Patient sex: F
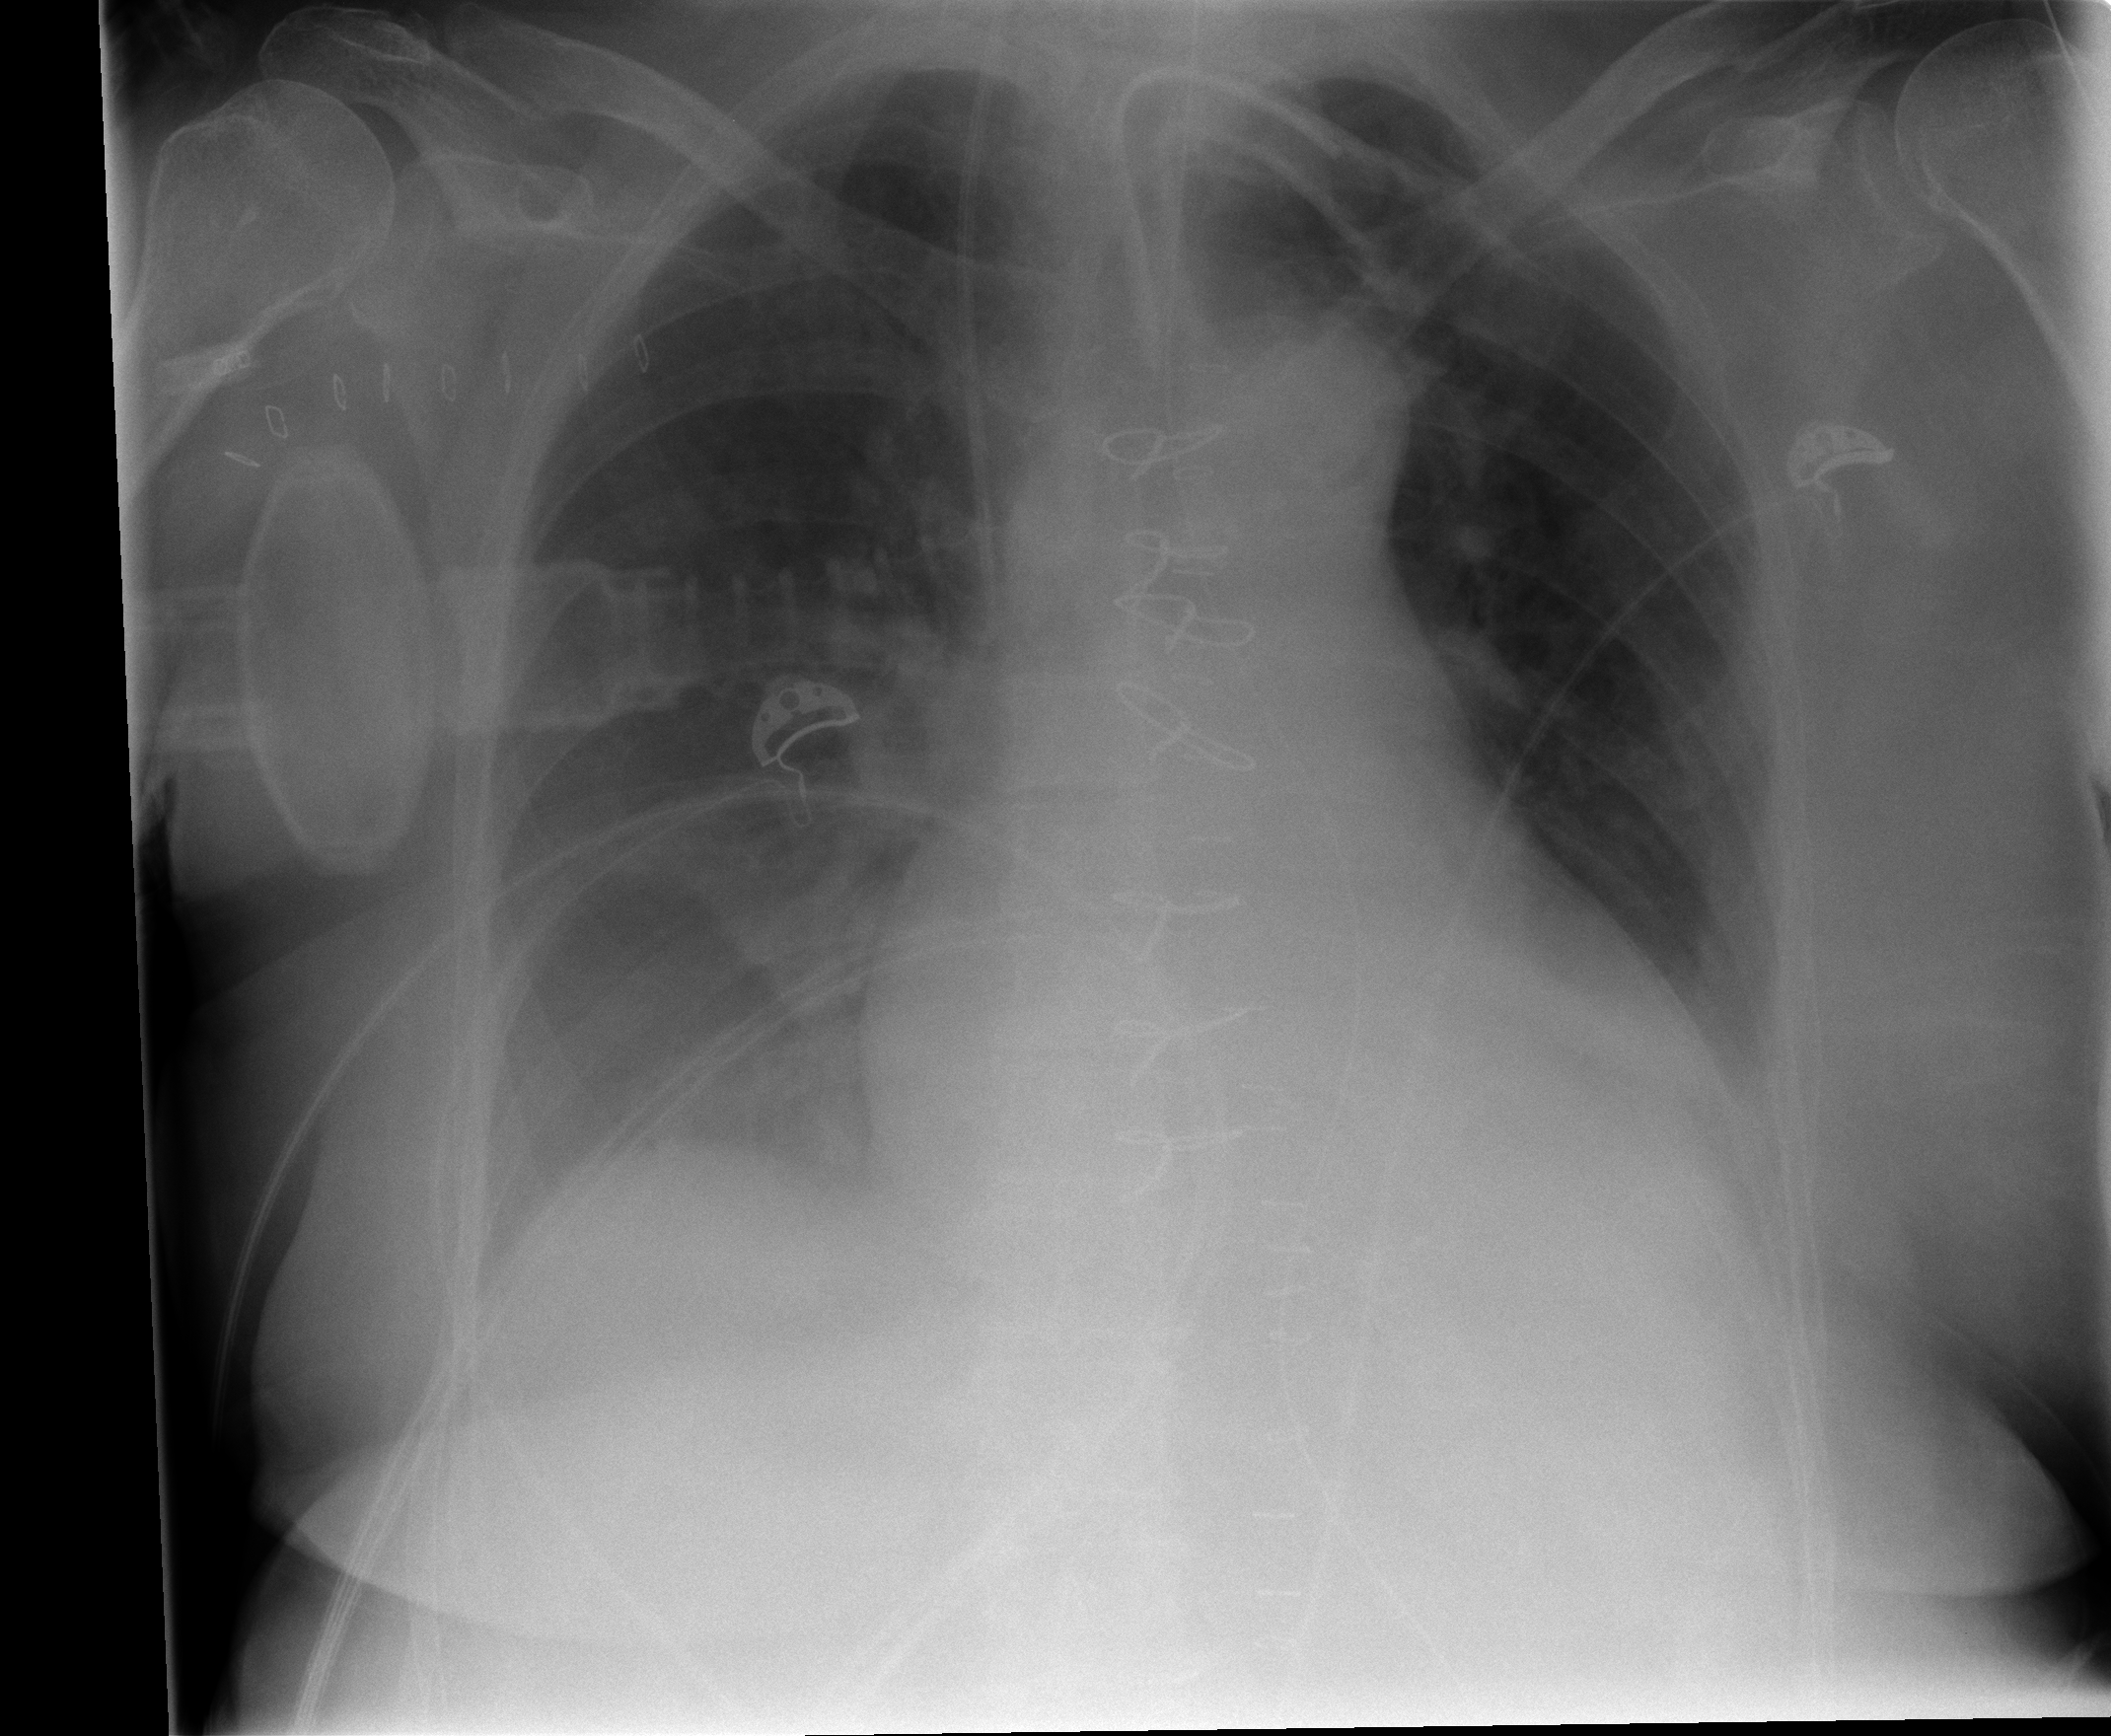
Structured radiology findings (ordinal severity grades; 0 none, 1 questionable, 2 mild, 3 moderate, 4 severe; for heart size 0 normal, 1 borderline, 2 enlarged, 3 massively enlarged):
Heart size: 2
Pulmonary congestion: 2
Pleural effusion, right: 2
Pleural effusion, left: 2
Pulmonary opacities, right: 0
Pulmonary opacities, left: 0
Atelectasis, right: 2
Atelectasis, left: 2